四年级 · 度量几何学
下图中，笑脸挡着的一定是个锐角三角形。( )

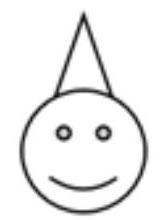
答案: 解$\times$

【分析】根据三角形的内角和为 $180^{\circ}$ 可知, 一个三角形中最多有一个直角或钝角, 至少有两个锐角。观察题图可知, 这个三角形有一个锐角, 被笑脸挡住的可能是一个直角和一个锐角, 或者一个钝角和一个锐角, 或者两个锐角, 则不能确定这个三角形是什么三角形。

【详解】没有被笑脸挡住的是一个锐角, 不能确定被笑脸挡住的是什么角, 也就不能确定这个三角形的类型, 它可能是直角三角形、锐角三角形或者钝角三角形。

故答案为: $x$

【点睛】本题考查三角形的内角和定理以及三角形的分类, 任何一个三角形都至少有两个锐角。